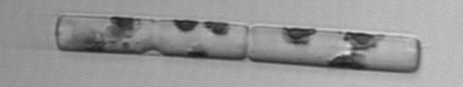
Label: Guinardia_delicatula